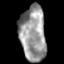
Tissue: skin
Cell type: Epithelial cells
Senescence score: 0.2505
Nuclear area (px): 1411
Mean DAPI intensity: 151.537